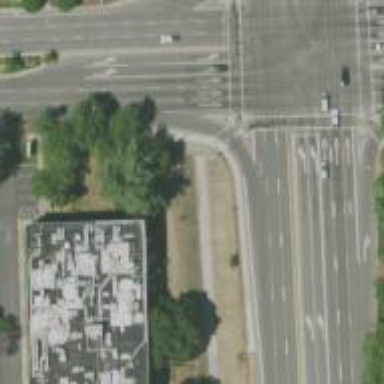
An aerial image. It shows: Trunk link highway.